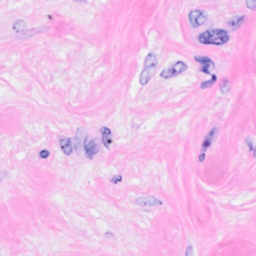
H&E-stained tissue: Breast